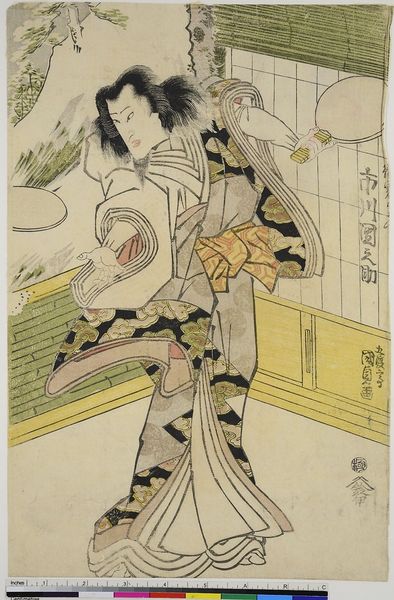
Titel: Der Schauspieler Ichikawa Dannosuke in männlicher Rolle
Künstler: Utagawa Kunisada
Standort: Hamburg
Institution: Museum für Kunst und Gewerbe Hamburg
Schlagwörter: spiegel, theater, holzschnitt, sport, robe, druckgraphik, druckgrafik, chinesisch, spiele, zeit, schauspieler, farbholzschnitt, schauspielerin, kabuki, edo, reproduktionen, druckerzeugnisse, theateraufführung, ukiyo, tischtennis, pingpong